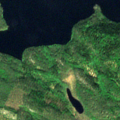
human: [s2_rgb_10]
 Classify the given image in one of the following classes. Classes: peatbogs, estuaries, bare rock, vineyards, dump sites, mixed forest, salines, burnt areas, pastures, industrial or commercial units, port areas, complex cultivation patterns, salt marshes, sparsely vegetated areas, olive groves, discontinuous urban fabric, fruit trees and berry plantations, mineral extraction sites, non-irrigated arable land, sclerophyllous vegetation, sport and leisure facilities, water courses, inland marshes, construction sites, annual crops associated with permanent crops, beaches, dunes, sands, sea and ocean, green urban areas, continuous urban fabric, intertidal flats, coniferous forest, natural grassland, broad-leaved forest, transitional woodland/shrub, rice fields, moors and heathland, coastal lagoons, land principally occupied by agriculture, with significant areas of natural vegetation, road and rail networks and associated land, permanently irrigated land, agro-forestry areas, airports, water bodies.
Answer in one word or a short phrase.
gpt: coniferous forest, mixed forest, water bodies